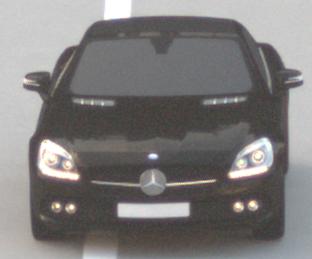
Make: Mercedes-Benz
Model: SLK 200
Detailed model: SLK-Class (172)
Model produced from: 2011/03
Model produced until: 2015/04
Doors: 2
Color: black
Road condition: dry road
Daytime: sunrise or sunset
Contrast: low contrast